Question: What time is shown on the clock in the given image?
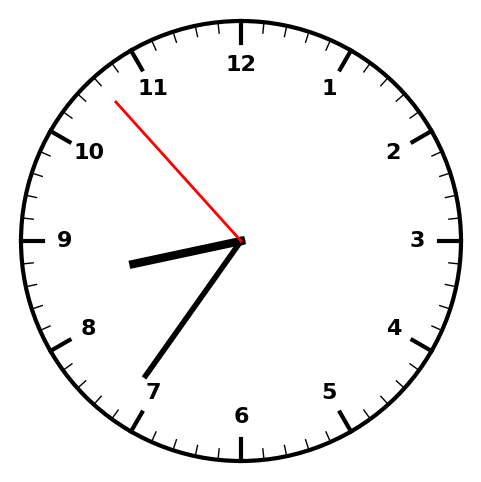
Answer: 08:35:53